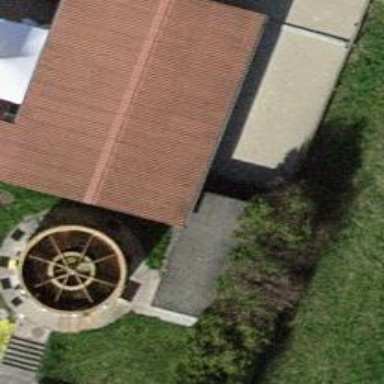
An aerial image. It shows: Silo.